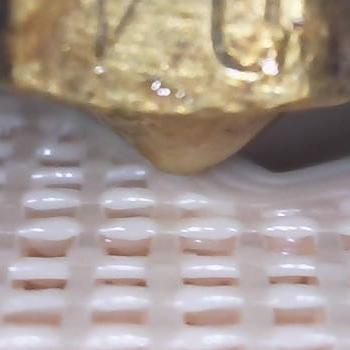
Flow rate: 84%